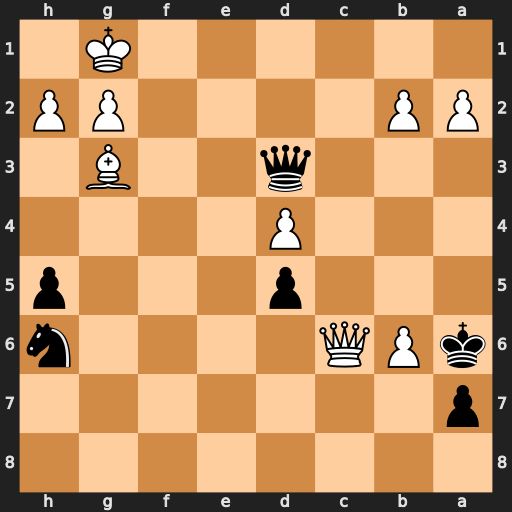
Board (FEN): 8/p7/kPQ4n/3p3p/3P4/3q2B1/PP4PP/6K1
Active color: b
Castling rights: -
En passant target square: -
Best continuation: Qd1+ Be1 Qxe1#